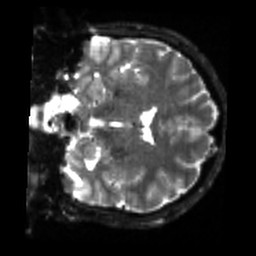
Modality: sbref
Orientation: coronal
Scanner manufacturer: siemens
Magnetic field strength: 3 T
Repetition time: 4 s
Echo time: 0.0594 s